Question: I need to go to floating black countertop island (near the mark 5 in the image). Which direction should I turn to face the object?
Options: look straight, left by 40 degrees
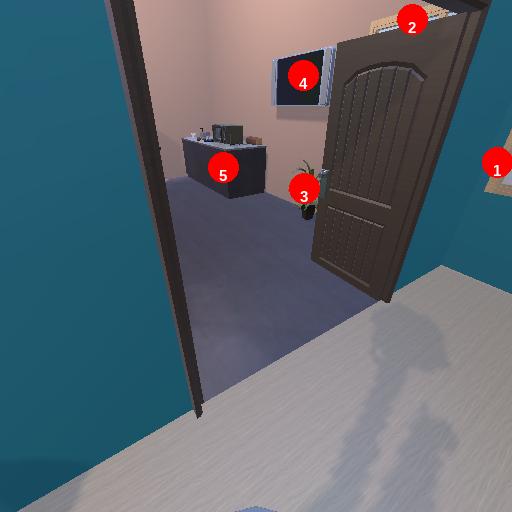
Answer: look straight